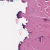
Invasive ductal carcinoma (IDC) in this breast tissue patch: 0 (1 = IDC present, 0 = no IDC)